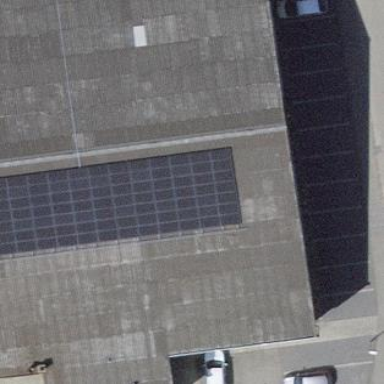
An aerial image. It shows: Solar power generator.